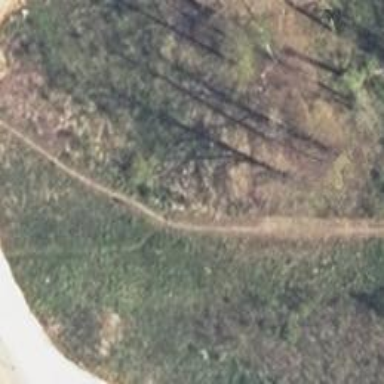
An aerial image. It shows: Ground path.